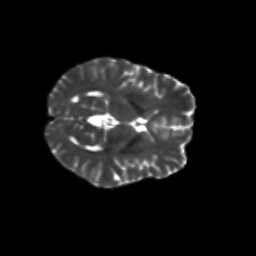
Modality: T2w
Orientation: axial
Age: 24
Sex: female
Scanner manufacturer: siemens
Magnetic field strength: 3 T
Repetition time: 8.6 s
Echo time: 0.095 s